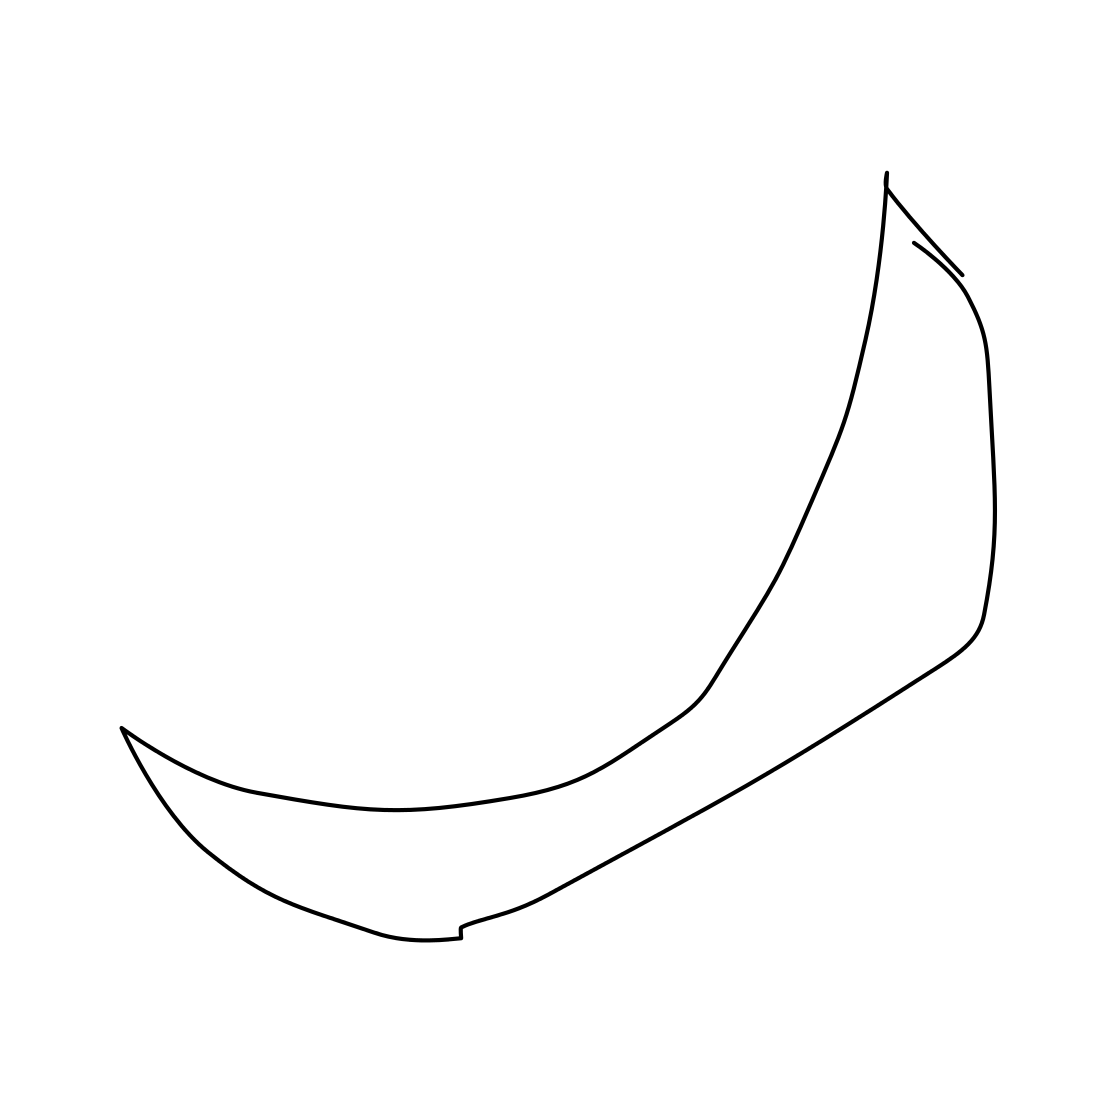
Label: moon